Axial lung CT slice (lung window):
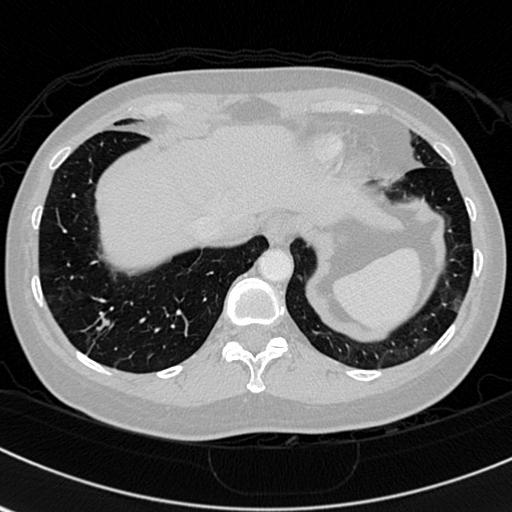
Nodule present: no